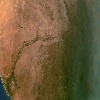
Label: land